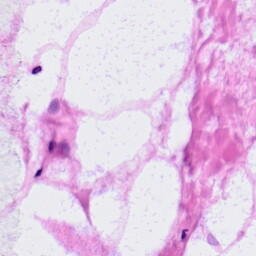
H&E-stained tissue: LymphNode